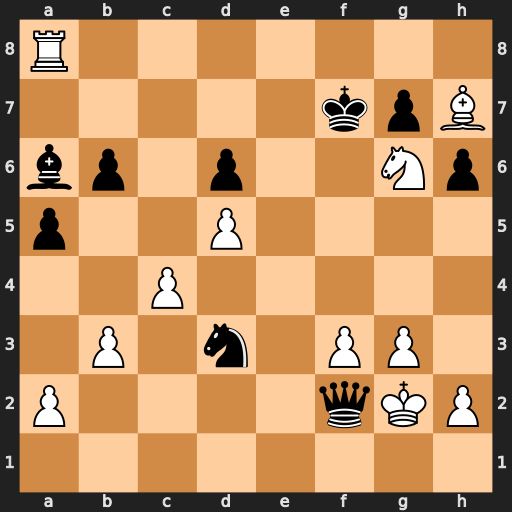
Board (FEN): R7/5kpB/bp1p2Np/p2P4/2P5/1P1n1PP1/P4qKP/8
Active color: w
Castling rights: -
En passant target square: -
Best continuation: Kh3 Nf4+ Nxf4